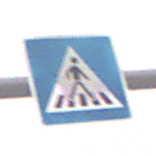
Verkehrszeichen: FussgaengerueberwegLinks
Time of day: Midday
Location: Outdoor (Nature)
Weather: Overcast
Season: Winter
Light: Natural